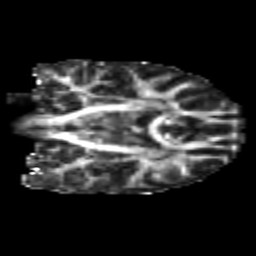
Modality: FA
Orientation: coronal
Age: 22
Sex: female
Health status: healthy
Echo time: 0.074 s